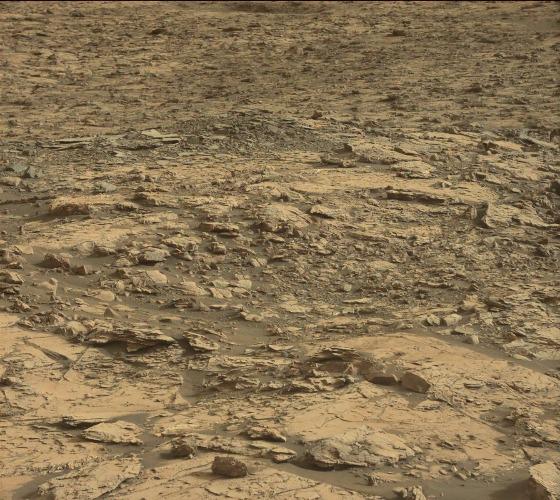
Terrain classes present: Bedrock, Gravel / Sand / Soil, Rock, Shadow